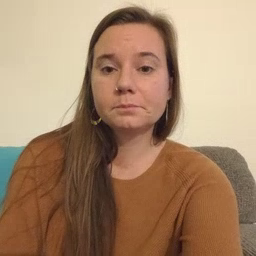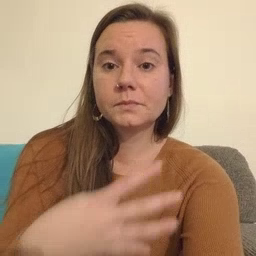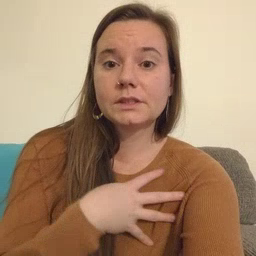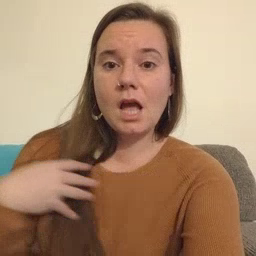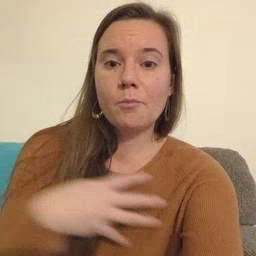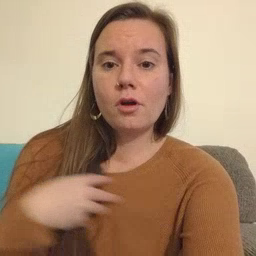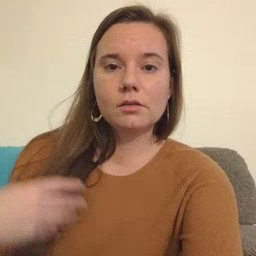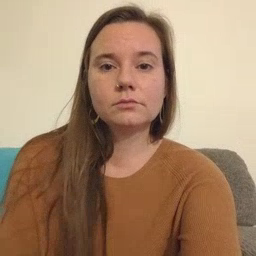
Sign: zebra